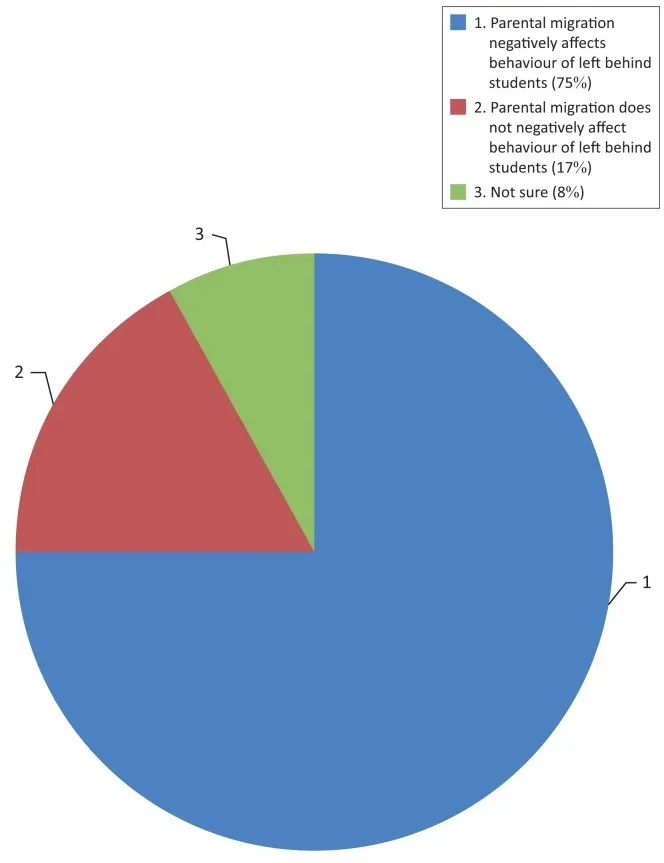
Perceived behaviour of left-behind students.
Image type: pathology (immunostaining)